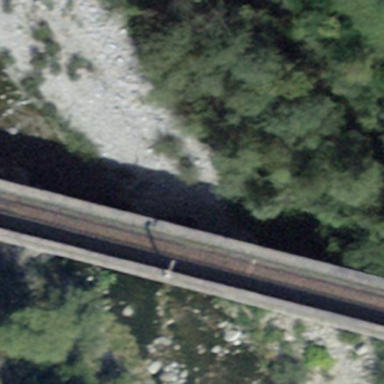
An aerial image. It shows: Man-made bridge.